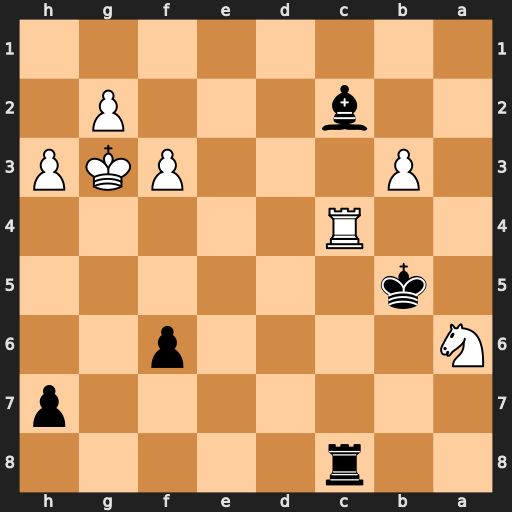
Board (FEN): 2r5/7p/N4p2/1k6/2R5/1P3PKP/2b3P1/8
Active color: b
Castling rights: -
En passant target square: -
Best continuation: Rxc4 bxc4+ Kxa6 Kg4 Bg6